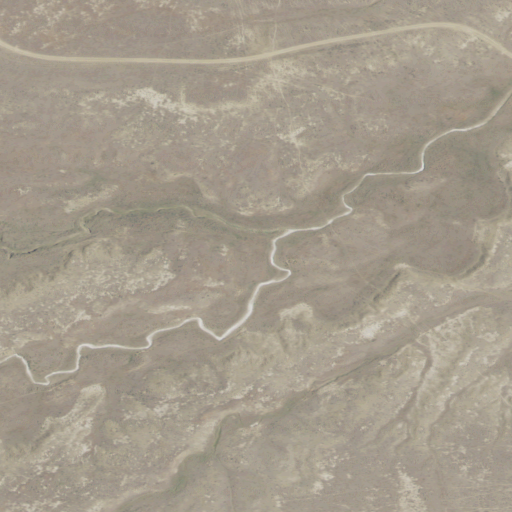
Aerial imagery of valley in Montana named South Prong Black Coulee containing grassland and shrub